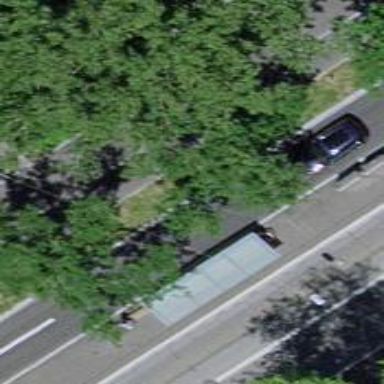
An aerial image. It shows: Avenue lined with trees.